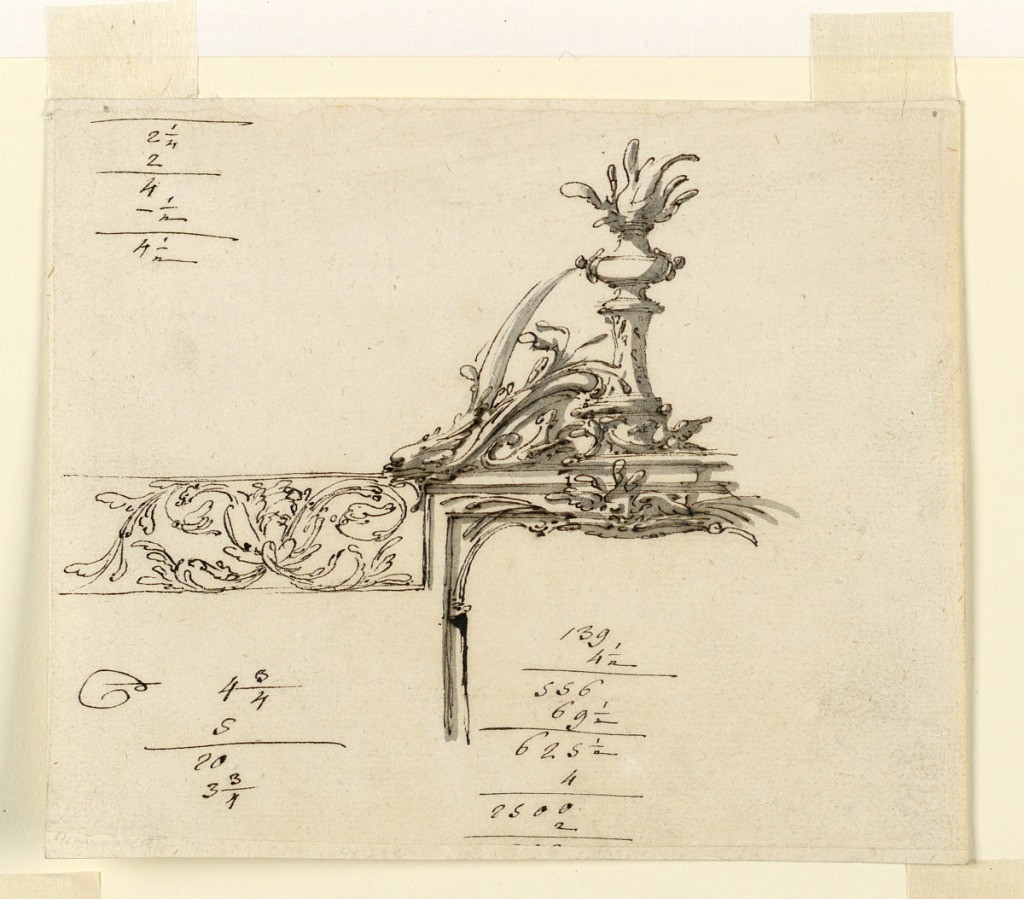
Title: Project for a Frame
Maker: Filippo Marchionni, Italian, 1732–1805
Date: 1750–75
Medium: Pen and ink, brush and gray watercolor on paper
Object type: Drawing
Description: Design for upper part of a frame. The frieze is at left; it has a broken pediment above, with a fire burning in a bowl upon a high pedestal in the center. Upon the lower part of the cornice is a dolphin, whose body is curved and reaches the handle of the bowl. Some accounting figures.